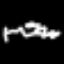
Label: squiggle